Question: I have a problem dealing with the return of some info from a module that has been presented by another module. In my case I have two modules, Map and Search. The 'MapView' notifies that it wants to search an address, so the 'MapPresenter' begins the actions to show the Search module (its view is shown modally). Inside the Search module I make a text search, obtain the results, show it and select one. That selection has to be returned to the Map module. How can I achieve that without breaking boundaries?
Taking into account, and please correct me if I'm wrong, that the communication between modules has to be achieved only via routing (not "jumping" between modules with notifications, completion blocks and so on), I implemented this scenario:

(Sorry, maybe a sequence diagram would be better)
'MapWireframe' implements the regular interface but also another one I called 'MapModuleInput', so when I begin the search action (blue) I pass to the 'SearchWireframe' the 'MapWireframe' implementing that interface.
After that, in the red flow, in the 'SearchView' I begin the search case, it obtains the results from the interactor, etc. After that the results are presented and the user selects one (green), so the selected result is returned to the map via the 'MapModuleInput' interface.
So, is that correct?
Thank you!
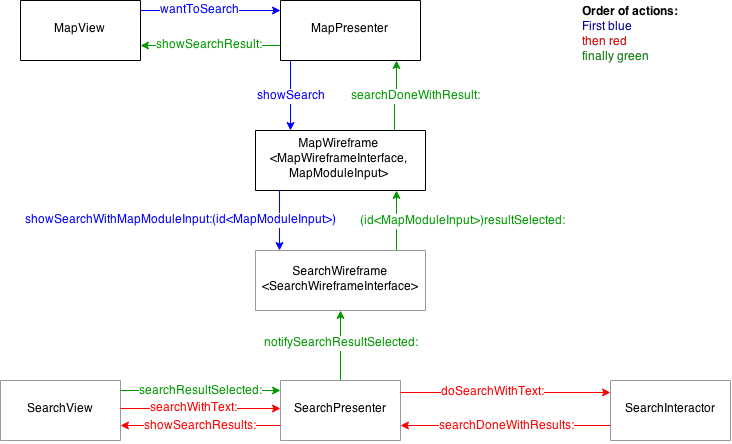
Answer: If i understood correctly you have a "module" with the search, it searches with the search interactor, retrieves some POIs and the returns this result to the search presenter. You have a problem that you can avoid, instead of retrieving results in SearchPresenter, just communicate to the map and send the query, then use the SearchInteractor in MapView, now you don't have to send objects between modules.
If you need to do this in the way you painted in the diagram use a DataSource like Core Data to persist huge objets and retrieve it later in the other "module".